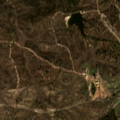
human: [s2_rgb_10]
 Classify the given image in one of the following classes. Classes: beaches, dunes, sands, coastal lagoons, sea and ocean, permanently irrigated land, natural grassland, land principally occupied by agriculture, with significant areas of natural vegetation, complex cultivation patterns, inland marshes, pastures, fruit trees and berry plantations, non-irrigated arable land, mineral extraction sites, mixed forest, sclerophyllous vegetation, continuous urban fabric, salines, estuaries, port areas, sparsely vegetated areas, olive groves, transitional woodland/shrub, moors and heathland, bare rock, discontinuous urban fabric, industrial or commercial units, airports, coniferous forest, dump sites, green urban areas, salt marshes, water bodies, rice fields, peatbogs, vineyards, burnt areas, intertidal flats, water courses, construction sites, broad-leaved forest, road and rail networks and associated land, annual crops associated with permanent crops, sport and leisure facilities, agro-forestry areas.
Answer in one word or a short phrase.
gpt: agro-forestry areas, transitional woodland/shrub